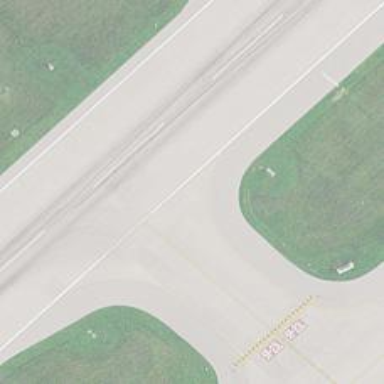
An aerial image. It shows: Image of taxiway at airport.